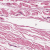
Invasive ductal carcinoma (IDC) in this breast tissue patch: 0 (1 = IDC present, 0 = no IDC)